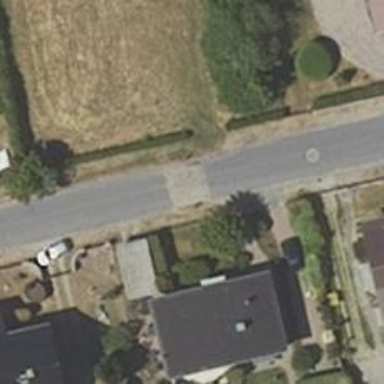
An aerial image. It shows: Smooth asphalt road in residential area.